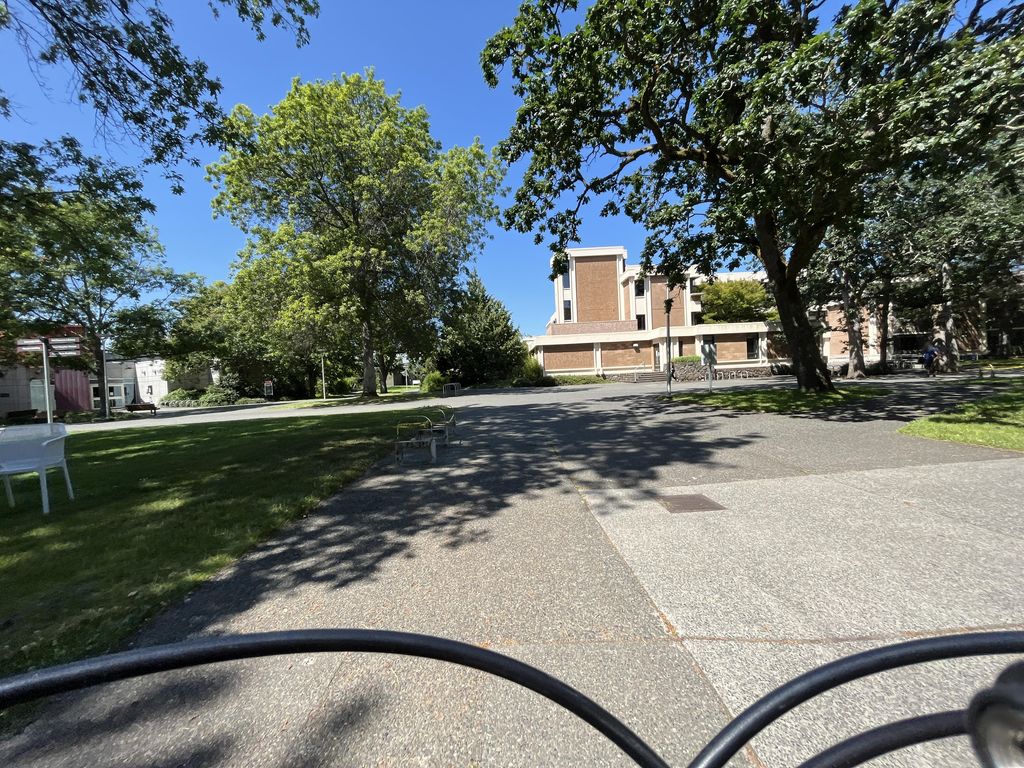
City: victoria